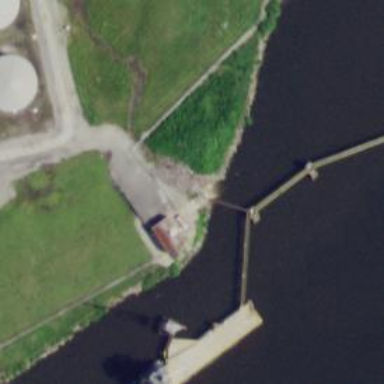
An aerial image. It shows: Footway road on bridge supported by piers.